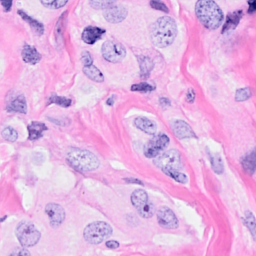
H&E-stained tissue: Breast